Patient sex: M
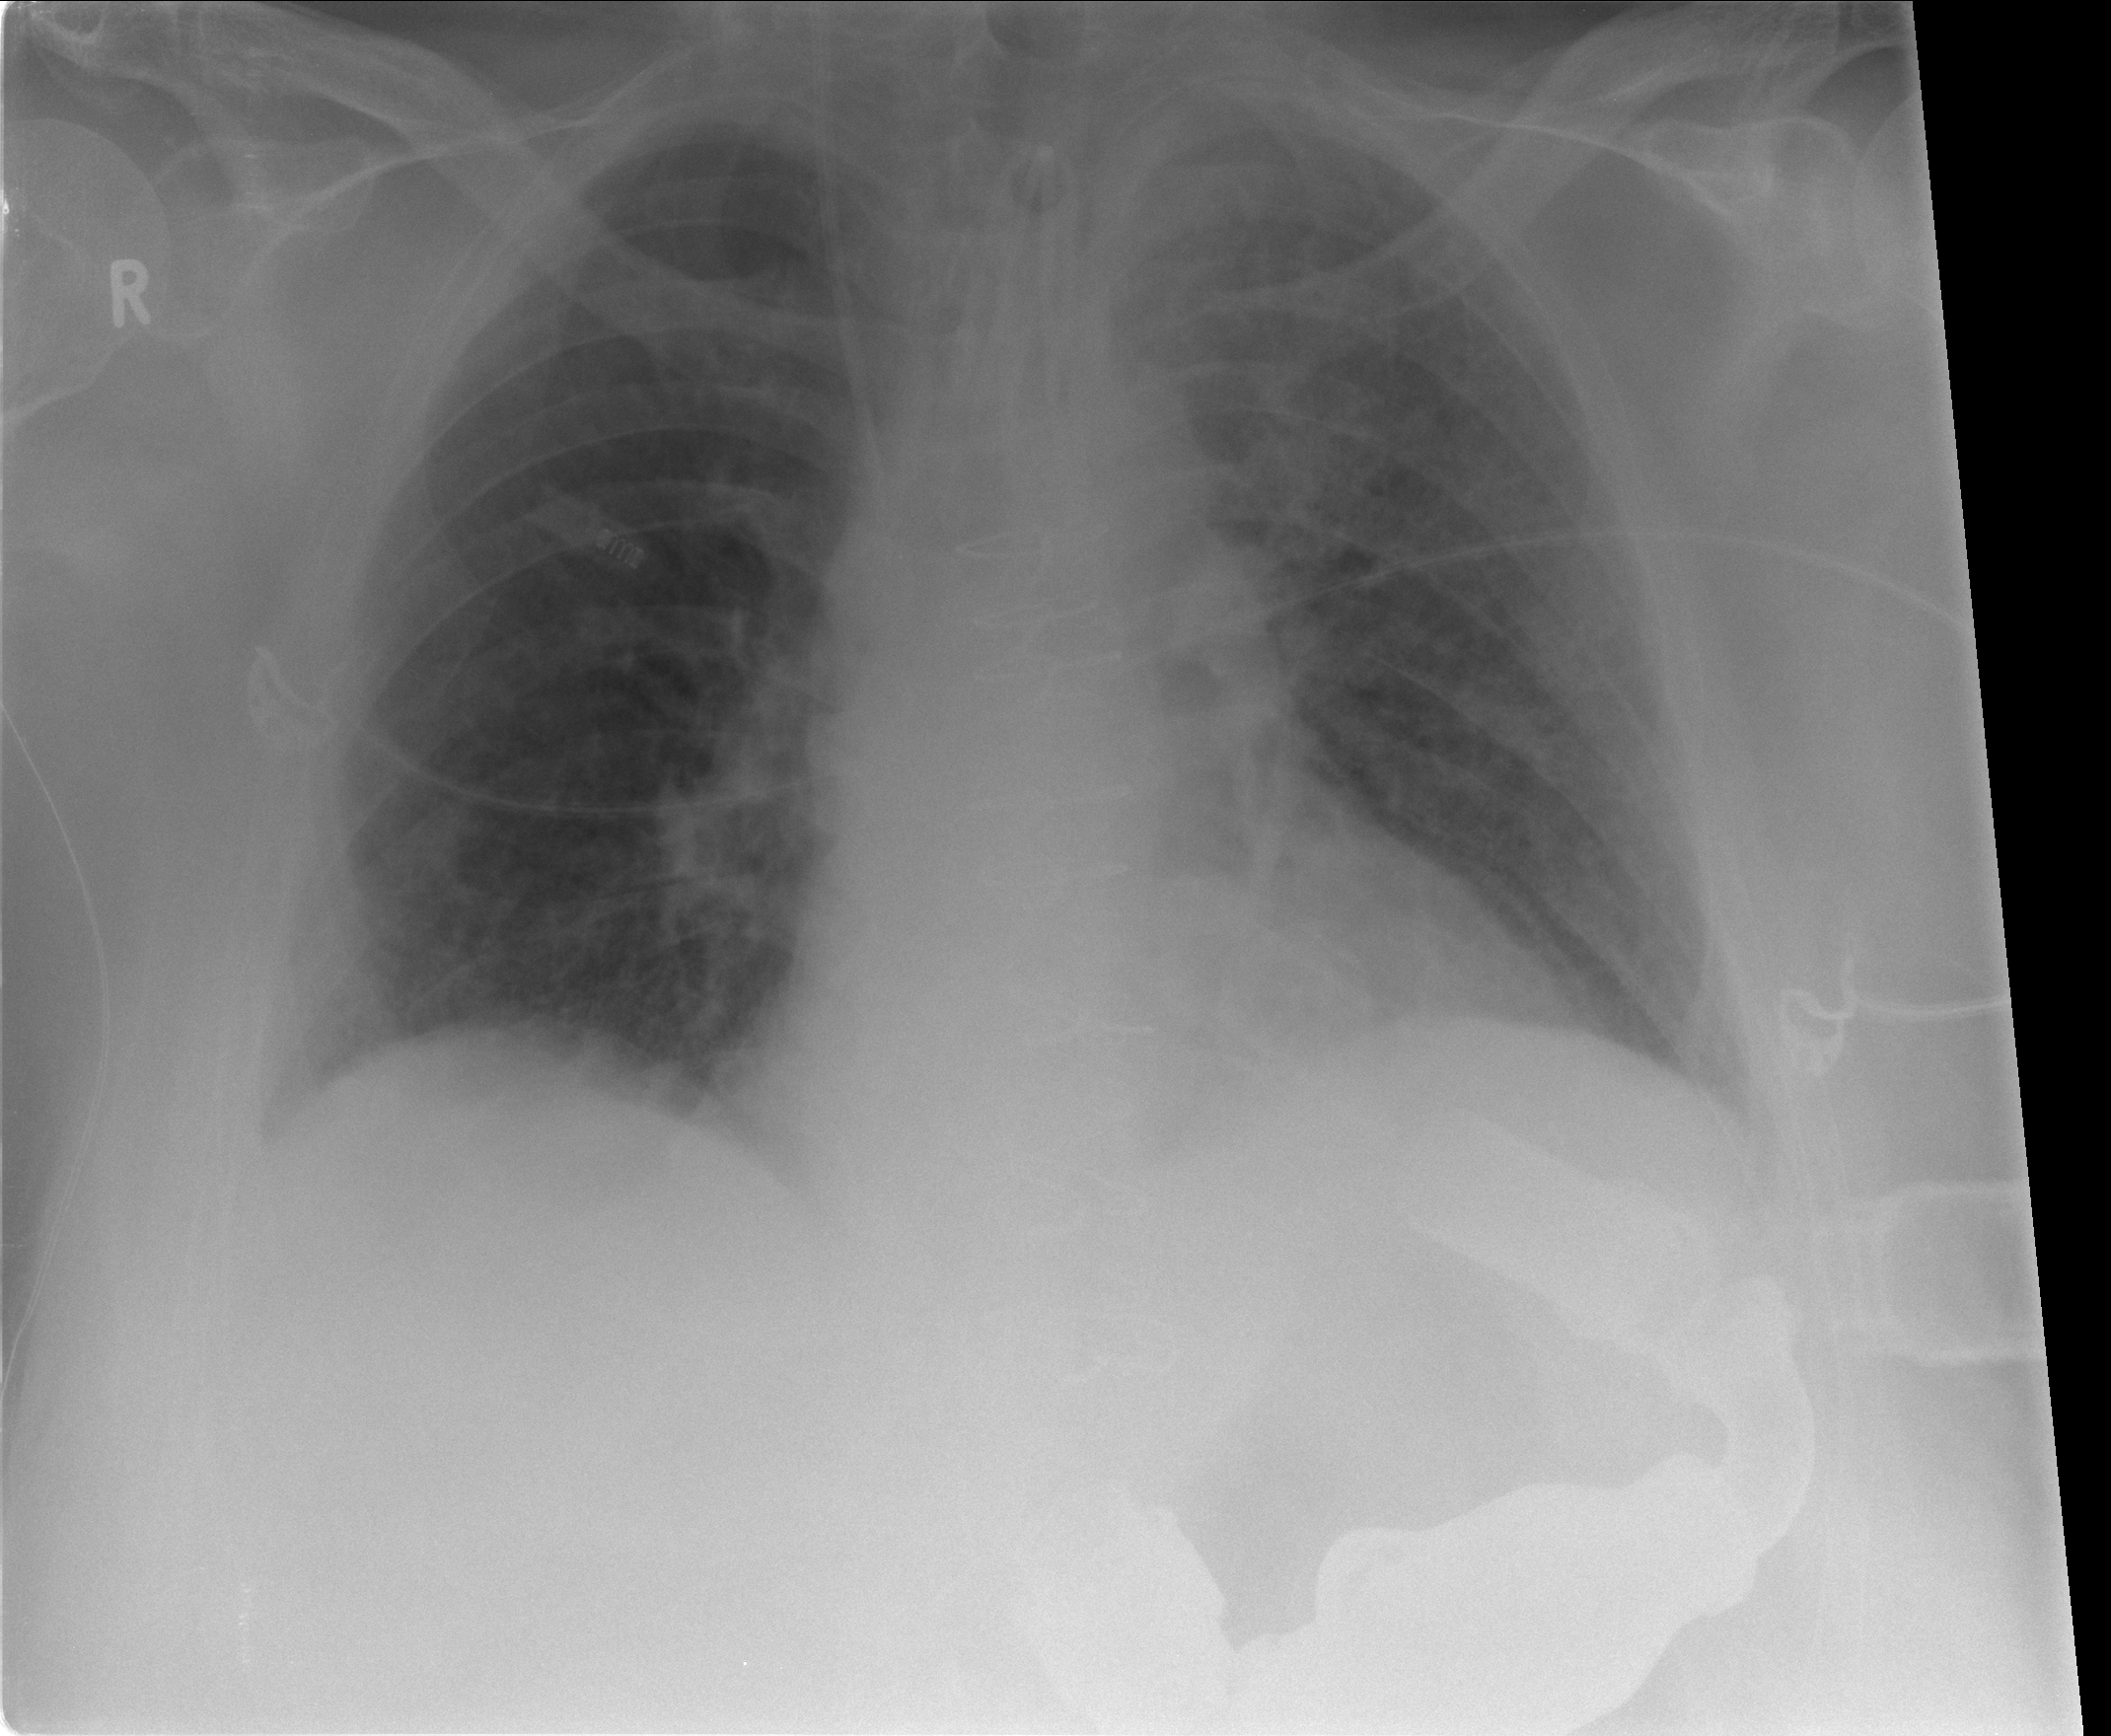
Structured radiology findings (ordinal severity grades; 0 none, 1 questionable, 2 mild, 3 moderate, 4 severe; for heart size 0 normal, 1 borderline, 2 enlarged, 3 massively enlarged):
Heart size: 1
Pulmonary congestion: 1
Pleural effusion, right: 1
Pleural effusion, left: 0
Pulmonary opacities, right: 1
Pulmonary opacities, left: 2
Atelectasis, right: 1
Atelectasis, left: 2